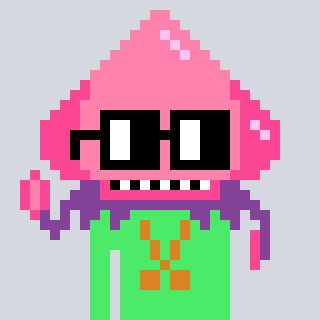
a pixel art character with square black glasses, a squid-shaped head and a teal-colored body on a cool background